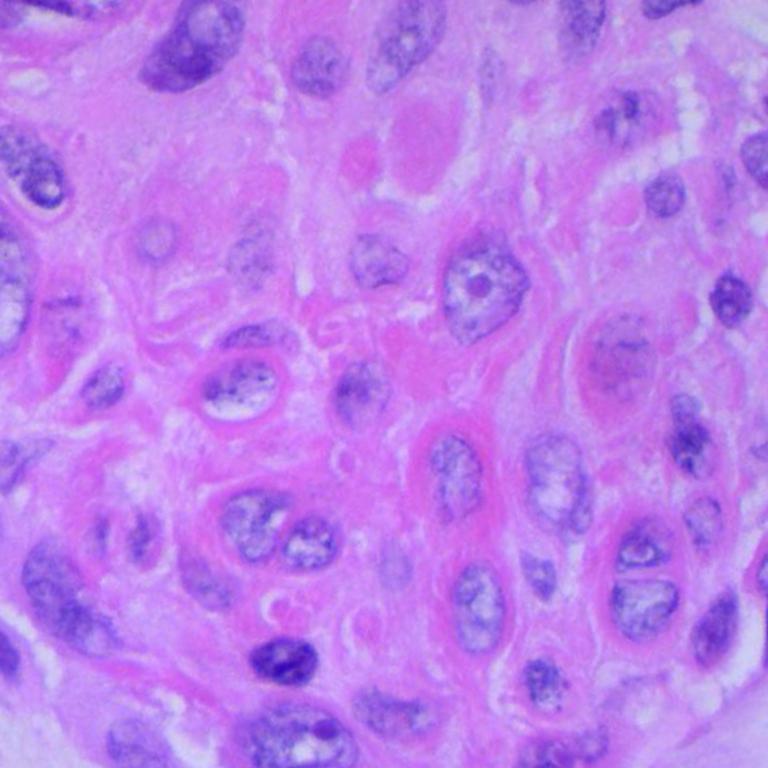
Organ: lung
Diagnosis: squamous carcinomas